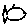
Label: fish